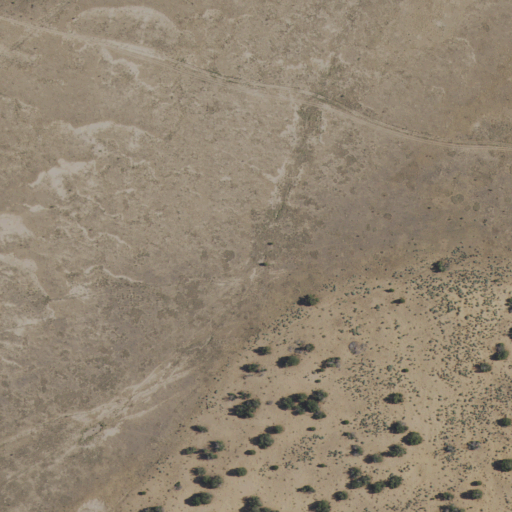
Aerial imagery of valley in New Mexico named Mesa Well Canyon containing only shrub